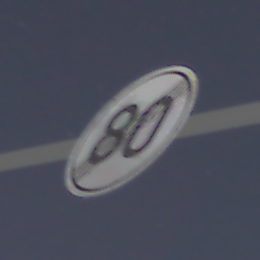
Verkehrszeichen: EndeGeschwindigkeit80
Umgebung: Outdoor, Nature
Tageszeit: Night
Wetter: Clear
Licht: Natural
Jahreszeit: NotSpecified
Kontrast: HighContrast